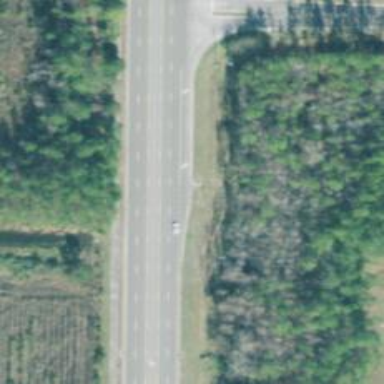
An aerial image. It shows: Trunk highway with asphalt surface and sidewalk on the left.